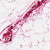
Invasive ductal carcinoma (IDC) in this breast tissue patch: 0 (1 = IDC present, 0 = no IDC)